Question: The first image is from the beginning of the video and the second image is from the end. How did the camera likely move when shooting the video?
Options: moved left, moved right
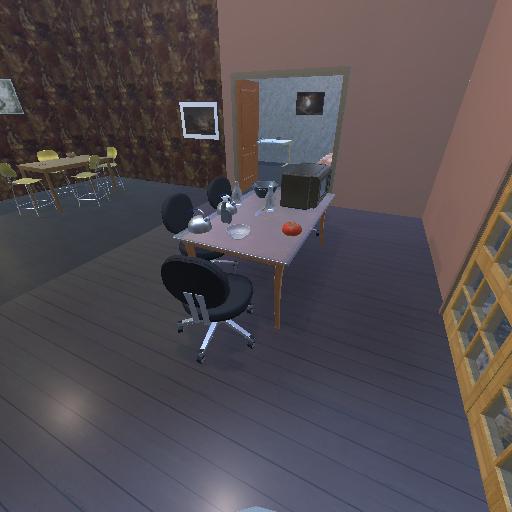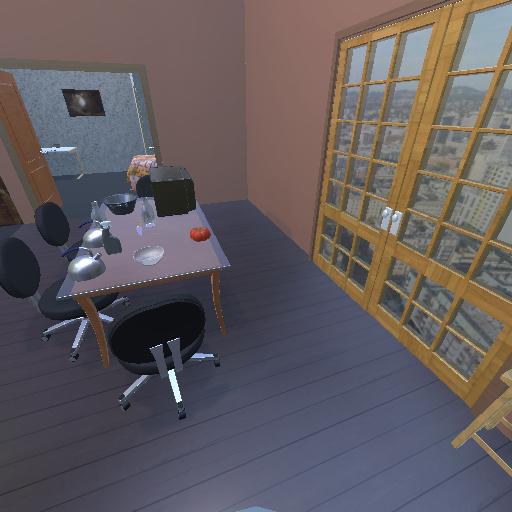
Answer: moved left